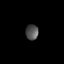
Tissue: lung
Cell type: T cells
Senescence score: 0.1643
Nuclear area (px): 195
Mean DAPI intensity: 79.892